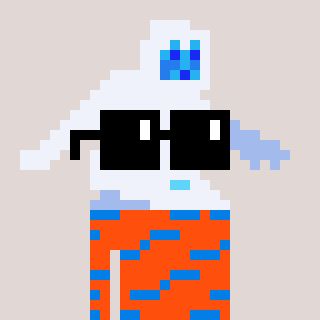
a pixel art character with square black sunglasses, a yeti-shaped head and a orange-colored body on a warm background